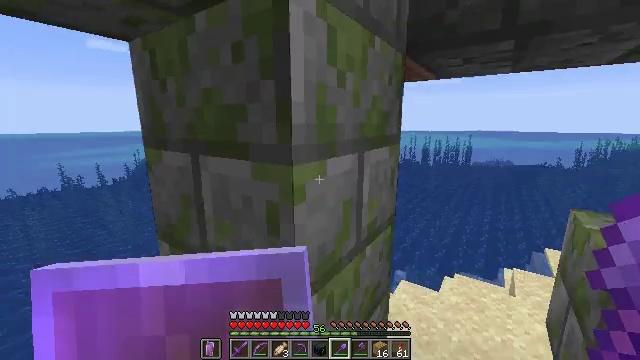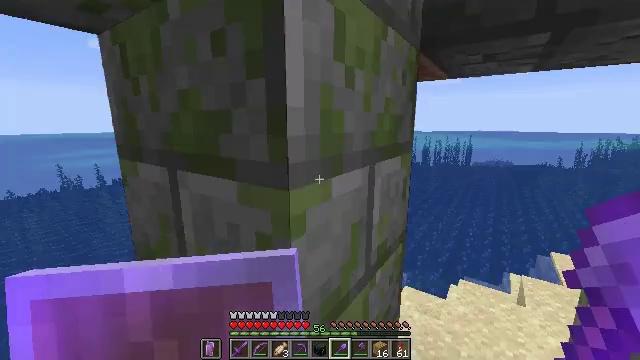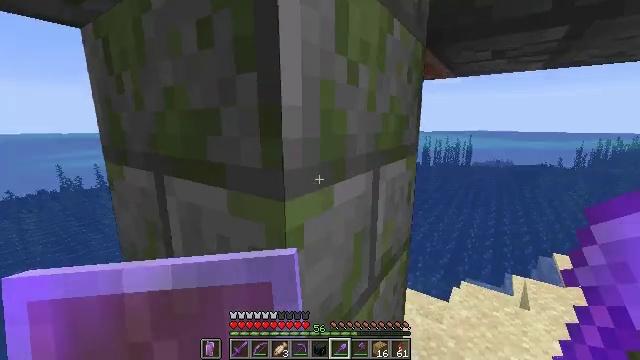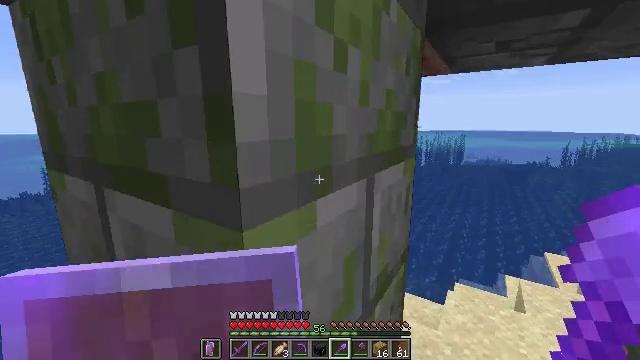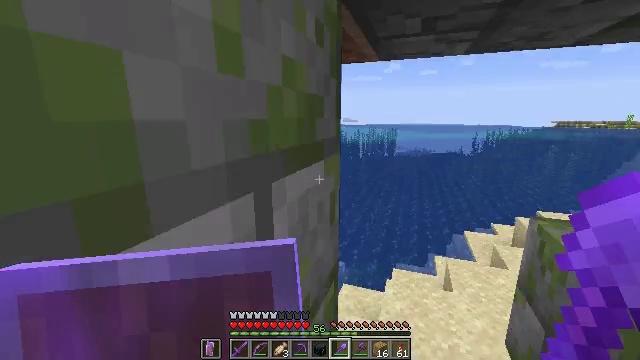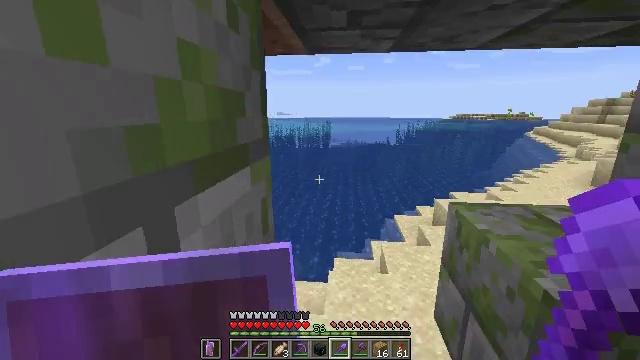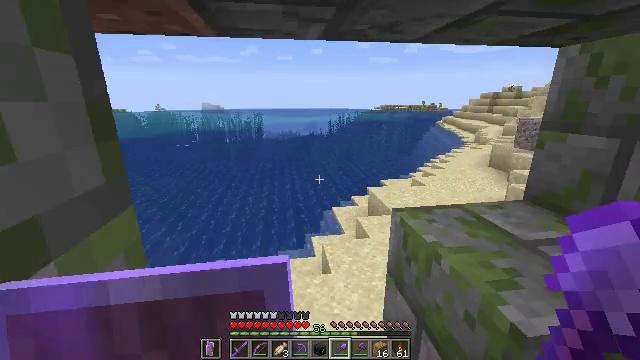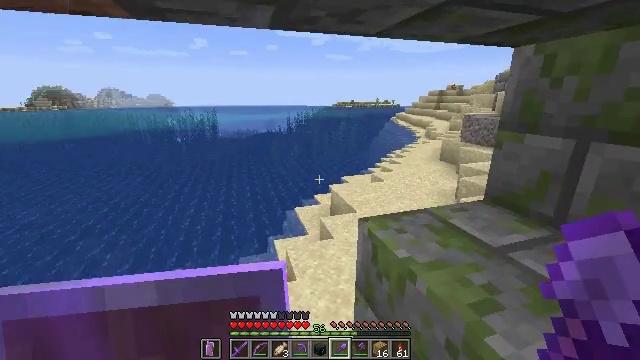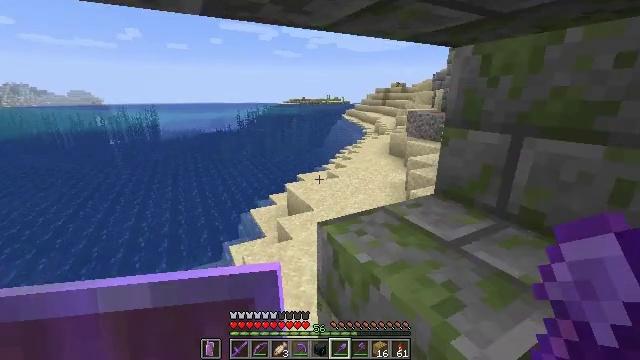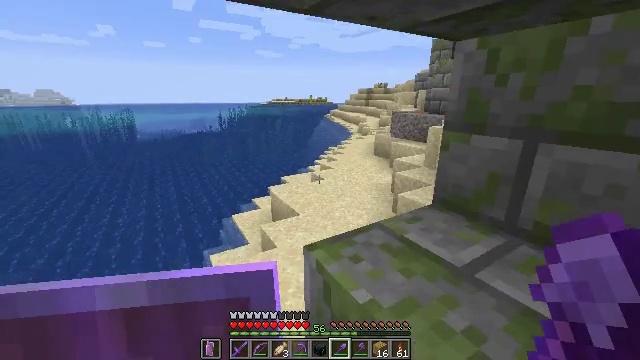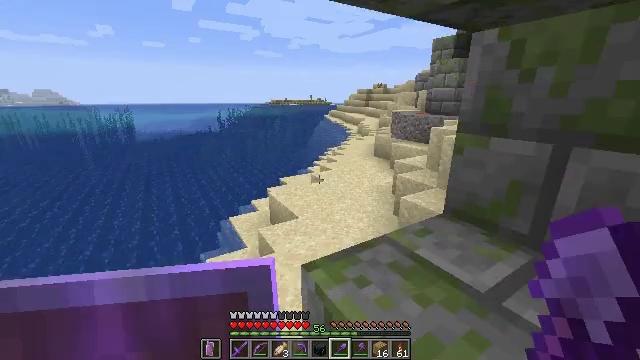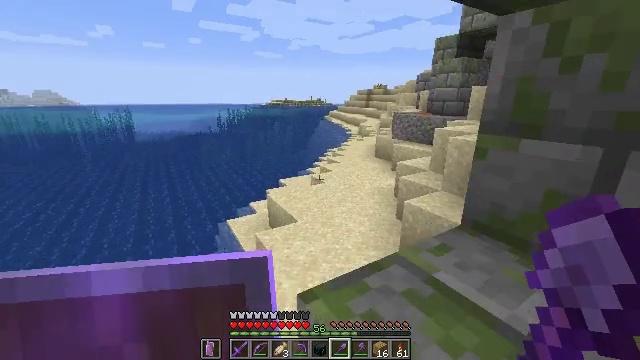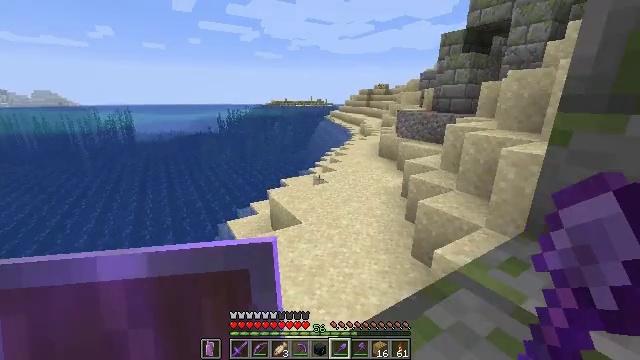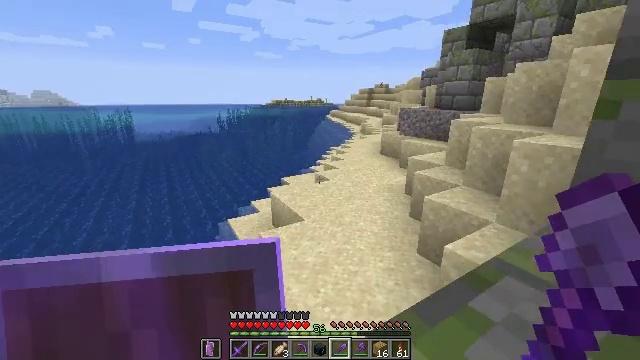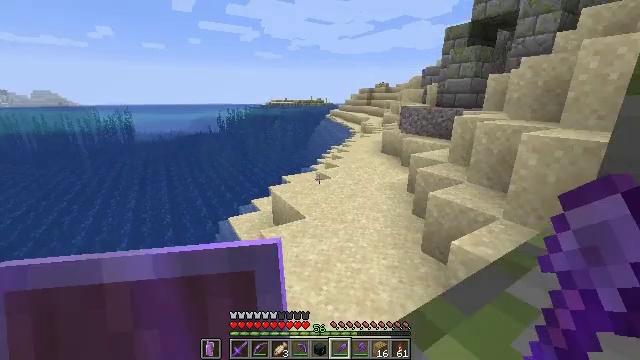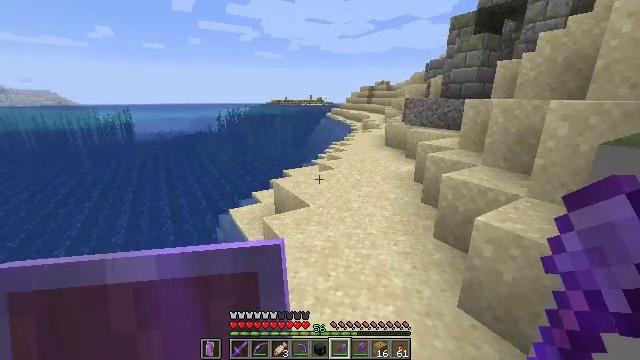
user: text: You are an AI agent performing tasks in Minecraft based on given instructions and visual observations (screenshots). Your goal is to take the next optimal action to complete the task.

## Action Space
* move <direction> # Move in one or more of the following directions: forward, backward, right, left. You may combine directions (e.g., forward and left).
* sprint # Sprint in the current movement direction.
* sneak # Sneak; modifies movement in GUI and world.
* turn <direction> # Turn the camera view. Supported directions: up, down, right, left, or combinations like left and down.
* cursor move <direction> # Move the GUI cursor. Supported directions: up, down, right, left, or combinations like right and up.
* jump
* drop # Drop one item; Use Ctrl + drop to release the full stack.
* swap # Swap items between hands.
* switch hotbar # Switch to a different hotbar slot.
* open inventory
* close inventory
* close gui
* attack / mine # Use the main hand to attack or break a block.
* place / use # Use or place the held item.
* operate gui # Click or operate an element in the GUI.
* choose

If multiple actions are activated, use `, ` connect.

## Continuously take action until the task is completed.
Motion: motion action
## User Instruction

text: Break the sand block.
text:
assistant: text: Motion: move forward
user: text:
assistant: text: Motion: move forward
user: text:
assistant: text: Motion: move forward, turn right
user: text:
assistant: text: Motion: move forward, turn right and down
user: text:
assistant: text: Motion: move forward, turn right and down
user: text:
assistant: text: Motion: move forward, turn right and down
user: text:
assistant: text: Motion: move forward, turn right
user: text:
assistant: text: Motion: move forward, turn right
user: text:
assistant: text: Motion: move forward, turn right
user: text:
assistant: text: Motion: move forward
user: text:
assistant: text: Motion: move forward
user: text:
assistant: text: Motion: move forward
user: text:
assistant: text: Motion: move forward
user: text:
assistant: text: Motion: move forward
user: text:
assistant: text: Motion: move forward
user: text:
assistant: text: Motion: move forward
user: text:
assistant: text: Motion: move forward, sprint
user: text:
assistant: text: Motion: move forward, sprint
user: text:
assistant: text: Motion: move forward, sprint
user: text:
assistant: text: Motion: move forward, sprint, turn right
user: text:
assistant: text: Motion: move forward, sprint, turn right and up
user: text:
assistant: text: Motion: move forward, sprint, turn right and up
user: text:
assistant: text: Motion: move forward, sprint, turn up
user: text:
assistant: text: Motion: move forward, sprint
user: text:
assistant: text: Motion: move forward, sprint, turn right and up
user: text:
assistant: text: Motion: move forward, sprint, turn right and up, jump
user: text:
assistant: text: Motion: move forward, sprint, turn right and up, jump
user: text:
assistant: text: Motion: move forward, sprint, jump
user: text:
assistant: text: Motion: move forward, sprint, jump
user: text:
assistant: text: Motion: move forward, sprint